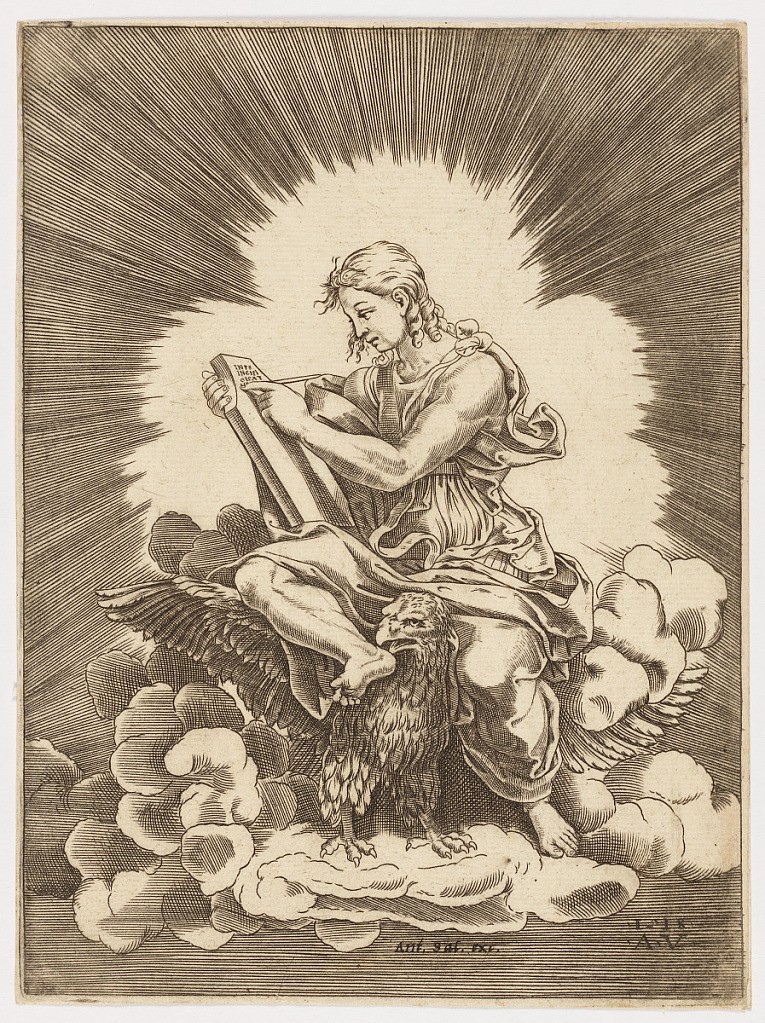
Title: Saint John, writing, seated on an Eagle
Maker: Giulio Romano, Italian, 1499–1546
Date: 1518
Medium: Engraving on paper
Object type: Print
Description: Saint John, sitting within a penumbra of light, on the back of a winged eagle atop a cloud, writing on a tablet